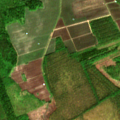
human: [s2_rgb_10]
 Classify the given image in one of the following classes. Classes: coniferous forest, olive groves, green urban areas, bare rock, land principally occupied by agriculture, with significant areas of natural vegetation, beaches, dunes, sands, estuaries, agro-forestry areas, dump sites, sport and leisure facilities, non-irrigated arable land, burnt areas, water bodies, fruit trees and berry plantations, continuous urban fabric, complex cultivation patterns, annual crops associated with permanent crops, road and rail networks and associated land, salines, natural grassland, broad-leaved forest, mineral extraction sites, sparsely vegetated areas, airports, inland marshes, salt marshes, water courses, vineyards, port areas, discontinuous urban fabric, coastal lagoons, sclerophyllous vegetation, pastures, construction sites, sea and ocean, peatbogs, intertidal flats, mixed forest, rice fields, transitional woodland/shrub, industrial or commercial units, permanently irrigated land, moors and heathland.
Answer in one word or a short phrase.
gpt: non-irrigated arable land, mixed forest, peatbogs